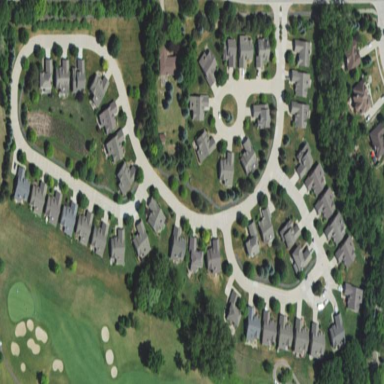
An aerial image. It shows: This residential area consists of single-family homes.